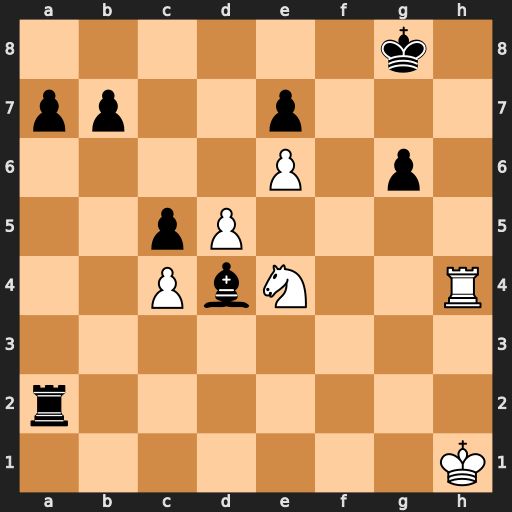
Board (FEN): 6k1/pp2p3/4P1p1/2pP4/2PbN2R/8/r7/7K
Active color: w
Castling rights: -
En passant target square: -
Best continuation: d6 Ra1+ Kg2